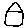
Label: house